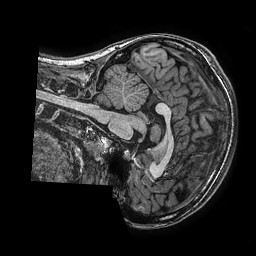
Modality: T1w
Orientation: sagittal
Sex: female
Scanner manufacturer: ge
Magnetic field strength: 3 T
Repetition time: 0.0077 s
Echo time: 0.003436 s